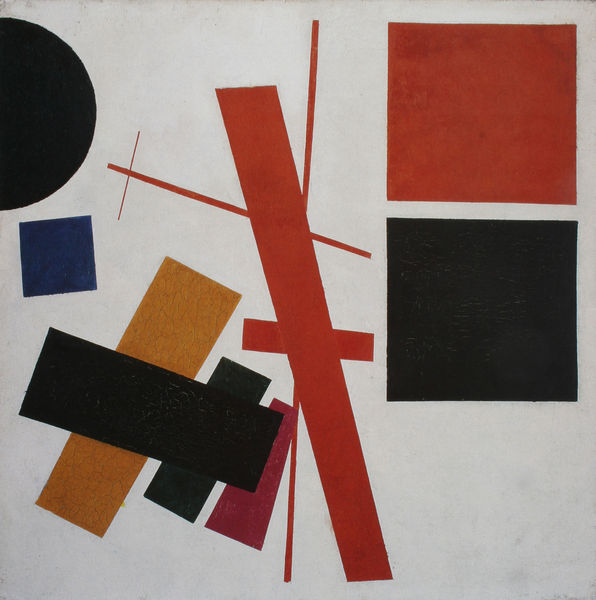
Titel: Suprematismus - Gegenstandslose Komposition
Künstler: Kasimir Malewitsch
Standort: Swerdlowsk
Institution: Staatliches Kunstmuseum
Schlagwörter: blau, gelb, weiss, rot, rosa, kreis, zwei, abstrakt, farben, flächen, modern, formen, grafik, linien, balken, dünn, kreuz, rechteck, grafisch, graphisch, halbkreis, quadrate, geometrisch, verdecken, geometrie, quadrat, vierecke, gekreuzt, moderne kunst, angeschnitten, überkreuz, modernität, dünne linie